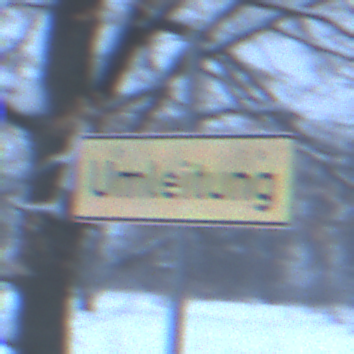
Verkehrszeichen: Umleitungsankuendigung
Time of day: Midday
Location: Outdoor (Nature)
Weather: Overcast
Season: Winter
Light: Natural